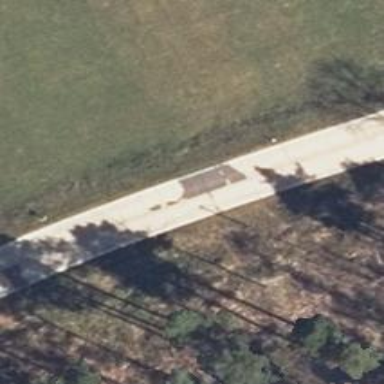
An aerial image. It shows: Tertiary road with concrete surface.